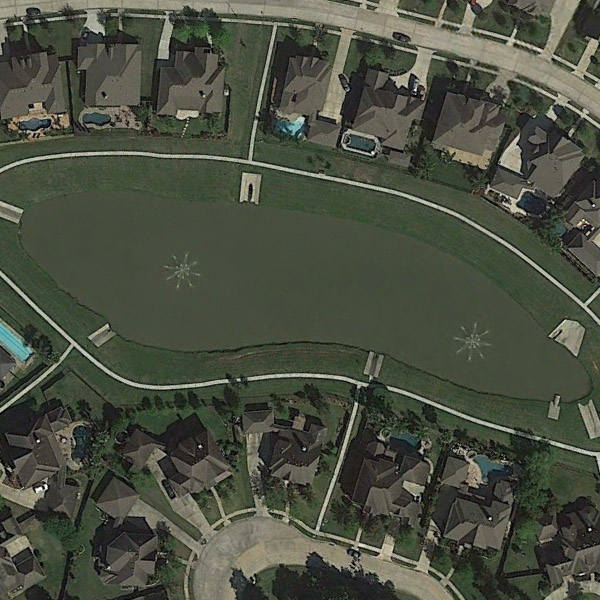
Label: Pond